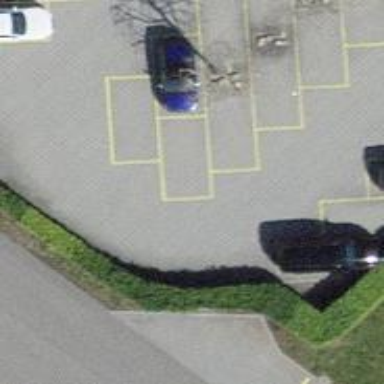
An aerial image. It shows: Parking aisle with paving stones.